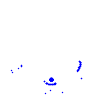
Particle: pion